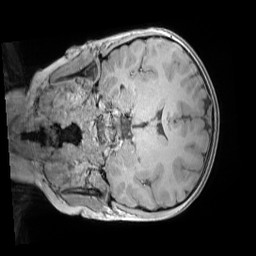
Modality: MP2RAGE
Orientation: coronal
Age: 8
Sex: male
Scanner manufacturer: siemens
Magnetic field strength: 3 T
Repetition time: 4 s
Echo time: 0.00303 s